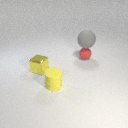
small yellow rubber cylinder in front of small red rubber sphere